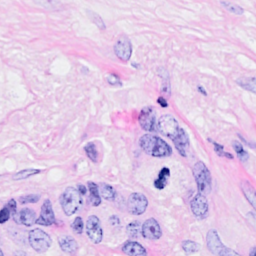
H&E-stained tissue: Breast